【题型】解答题　【知识点】解析几何　【难度】medium
已知双曲线 \(C: x^2 - \frac{y^2}{3} = 1\)，点 \(F_1\)、\(F_2\) 分别为双曲线的左、右焦点，\(A(x_1,y_1)\)、\(B(x_2,y_2)\) 为双曲线上的点。

\noindent
(1) 求右焦点 \(F_2\) 到双曲线的渐近线的距离；

\noindent
(2) 若 \(\overrightarrow{AF_2} = 3\overrightarrow{F_2B}\)，求直线 \(AB\) 的方程；

\noindent
(3) 若 \(AF_1 \parallel BF_2\)，其中 \(A\)、\(B\) 两点均在 \(x\) 轴上方，且分别位于双曲线的左、右两支，求四边形 \(AF_1F_2B\) 的面积的取值范围。
【解答】
【答案】
(1) \(\sqrt{3}\)

(2) \(x = \pm \frac{\sqrt{15}}{15}y + 2\)

(3) \([12, +\infty)\)

【分析】
(1) 由题意，求出点 \(F_2\) 的坐标和渐近线方程，根据点到直线的距离公式计算即可求解；

(2) 易知直线 \(AB\) 不与 \(x\) 轴重合，设其方程为 \(x = my + 2\)，联立双曲线方程，利用韦达定理表示 \(y_1 + y_2\)，\(y_1y_2\)，结合 \(y_1 = -3y_2\) 计算求得 \(m = \pm \frac{\sqrt{15}}{15}\) 即可；

(3) 如图，由 (2)，利用弦长公式求出 \(|BQ|\)，利用平行线之间的距离公式求出平行线 \(AP\) 与 \(BQ\) 之间的距离，进而表示 \(S_{\triangle APB} = \frac{1}{2}S_{APQB} = \frac{12\sqrt{1 + n^2}}{1 - 3n^2}\)，结合换元法计算即可求解。

【详解】
(1) 由题，右焦点 \(F_2(2,0)\)，渐近线方程为 \(\sqrt{3}x \pm y = 0\)，

因此焦点 \(F_2\) 到渐近线的距离为
\[
d = \frac{|2\sqrt{3}|}{\sqrt{3 + 1}} = \frac{2\sqrt{3}}{2} = \sqrt{3}.
\]

(2) 显然，直线 \(AB\) 不与 \(x\) 轴重合，设直线 \(AB\) 方程为 \(x = my + 2\)，

由 \(\overrightarrow{AF_2} = 3\overrightarrow{F_2B}\)，得 \(y_1 = -3y_2\)，

由
\[
\begin{cases}
x = my + 2 \\
x^2 - \frac{y^2}{3} = 1
\end{cases}
\]
得 \((3m^2 - 1)y^2 + 12my + 9 = 0\)，

其中，\(\Delta = 36m^2 + 36 > 0\) 恒成立，
\[
y_1 + y_2 = \frac{-12m}{3m^2 - 1},\quad y_1y_2 = \frac{9}{3m^2 - 1},
\]
代入 \(y_1 = -3y_2\)，消元得 \(y_2 = \frac{6m}{3m^2 - 1}\)，\(y_2^2 = \frac{-3}{3m^2 - 1}\)，

即
\[
\frac{-3}{3m^2 - 1} = \left(\frac{6m}{3m^2 - 1}\right)^2,
\]
解得 \(m = \pm \frac{\sqrt{15}}{15}\)，

所以，直线 \(AB\) 的方程为 \(x = \pm \frac{\sqrt{15}}{15}y + 2\)。

(3) 延长 \(AF_1\) 交双曲线于点 \(P\)，延长 \(BF_2\) 交双曲线于点 \(Q\)。则由对称性得，
四边形 \(APQB\) 为平行四边形，且面积为四边形 \(AF_1F_2B\) 面积的 2 倍。

由题，设 \(Q(x_3,y_3)\)，直线 \(AP\) 方程为 \(x = ny - 2\)，直线 \(BQ\) 方程 \(x = ny + 2\)，

由第 (2) 问，易得
\[
|BQ| = \sqrt{1 + n^2}|y_2 - y_3| = \sqrt{1 + n^2}\frac{\sqrt{36n^2 + 36}}{|3n^2 - 1|} = \frac{6(n^2 + 1)}{|3n^2 - 1|},
\]
因为 \(y_2y_3 < 0\)，得 \(3n^2 - 1 < 0\)，因而
\[
|BQ| = \frac{6(m^2 + 1)}{1 - 3m^2},
\]
平行线 \(AP\) 与 \(BQ\) 之间的距离为
\[
h = \frac{4}{\sqrt{1 + n^2}},
\]
因此，
\[
S_{AF_1F_2B} = \frac{1}{2}S_{APQB} = \frac{1}{2}|BQ| \cdot h = \frac{12\sqrt{1 + n^2}}{1 - 3n^2}.
\]

令 \(\sqrt{1 + n^2} = t\)，则 \(t \in \left[1, \frac{2}{3}\sqrt{3}\right)\)，
得
\[
S_{AF_1F_2B} = \frac{12t}{4 - 3t^2} = \frac{12}{\frac{4}{t} - 3t},
\]
在 \(t \in \left[1, \frac{2}{3}\sqrt{3}\right)\) 上是严格增函数，

故 \(S_{AF_1F_2B} \ge 12\)（等号当且仅当 \(t = 1\) 时成立），

所以，四边形 \(AF_1F_2B\) 面积的取值范围为 \([12, +\infty)\)。

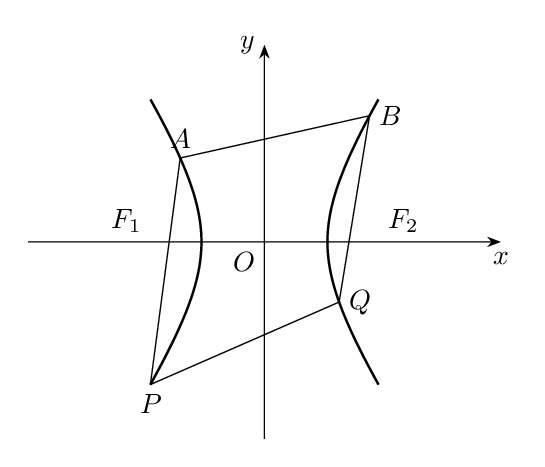